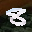
Label: 8